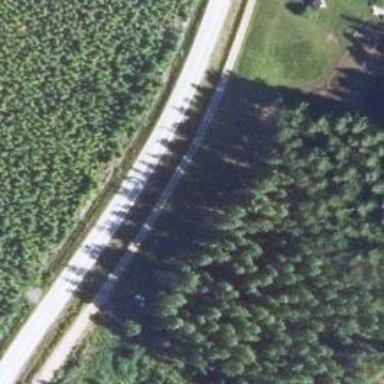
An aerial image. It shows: Tertiary road.